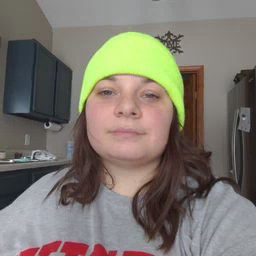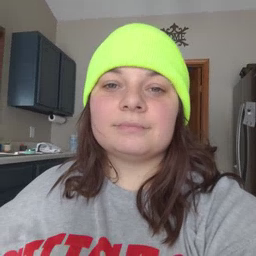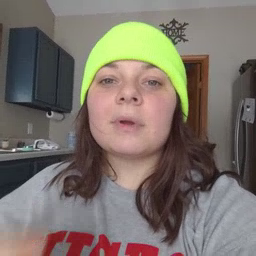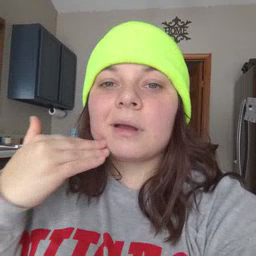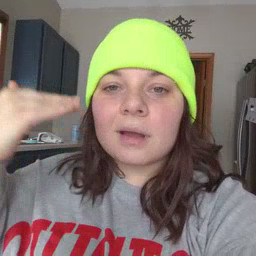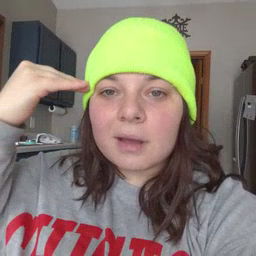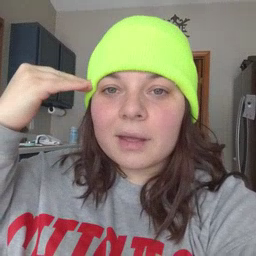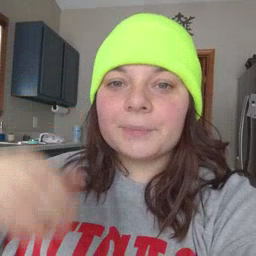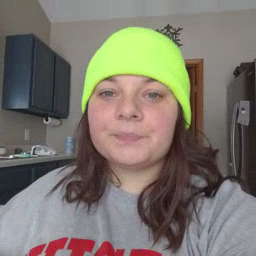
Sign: head